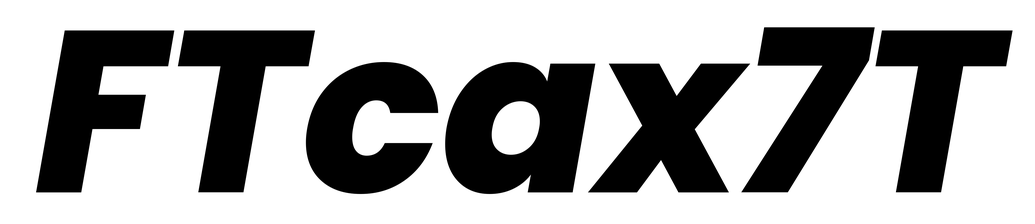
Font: Poppins-ExtraBoldItalic